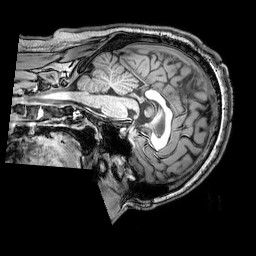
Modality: T1w
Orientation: sagittal
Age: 23
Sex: male
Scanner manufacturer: philips
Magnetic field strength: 3 T
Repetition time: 0.008113 s
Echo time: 0.003709 s